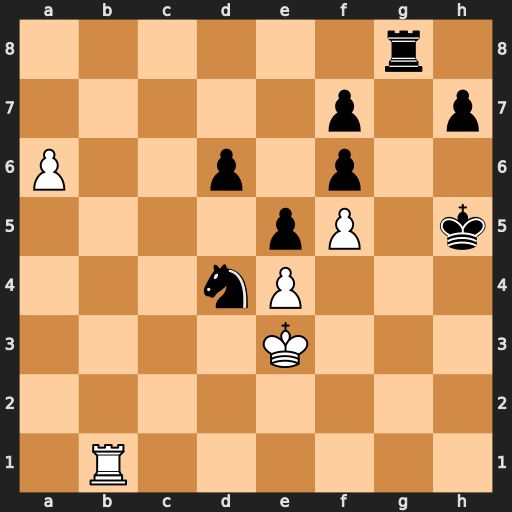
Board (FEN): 6r1/5p1p/P2p1p2/4pP1k/3nP3/4K3/8/1R6
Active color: w
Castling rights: -
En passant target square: -
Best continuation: Rh1+ Kg5 Rg1+